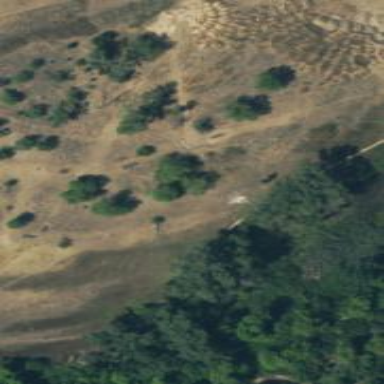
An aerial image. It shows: Disc golf tee.